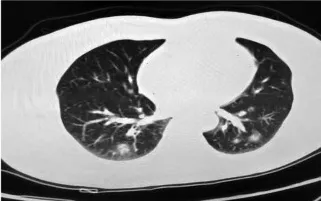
Chest CT images of the four family-clustered cases. (B) Case 2.
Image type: radiology (ct)